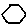
Label: hexagon